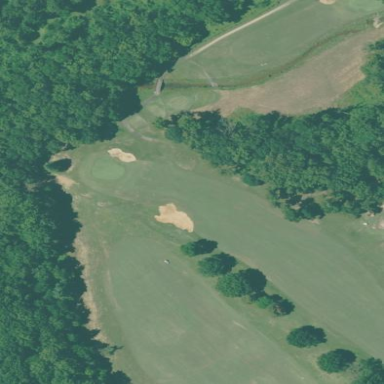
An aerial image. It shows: Area of rough grass used for golf.